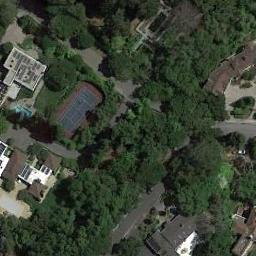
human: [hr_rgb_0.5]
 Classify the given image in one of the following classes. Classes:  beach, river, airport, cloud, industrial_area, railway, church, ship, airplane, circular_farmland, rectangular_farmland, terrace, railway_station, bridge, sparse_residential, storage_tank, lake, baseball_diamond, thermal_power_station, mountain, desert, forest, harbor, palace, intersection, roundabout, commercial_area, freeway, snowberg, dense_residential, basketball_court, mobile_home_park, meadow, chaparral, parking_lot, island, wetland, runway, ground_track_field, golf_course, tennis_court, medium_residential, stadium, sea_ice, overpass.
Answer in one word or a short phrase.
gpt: tennis_court